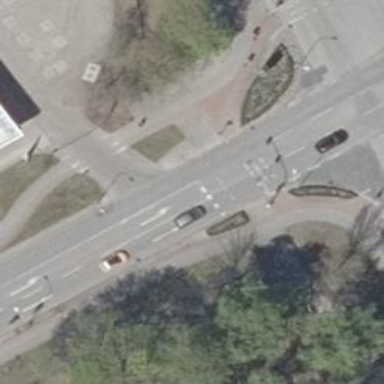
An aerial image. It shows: Road crossing with traffic signals.